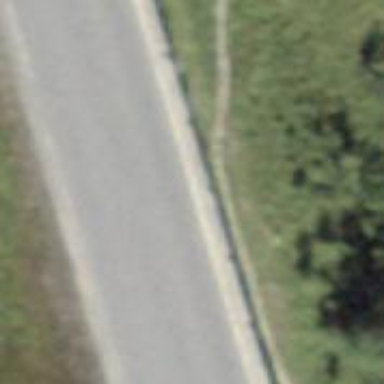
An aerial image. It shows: Secondary road with asphalt surface. The road is used for downhill skiing.